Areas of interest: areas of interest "Library"
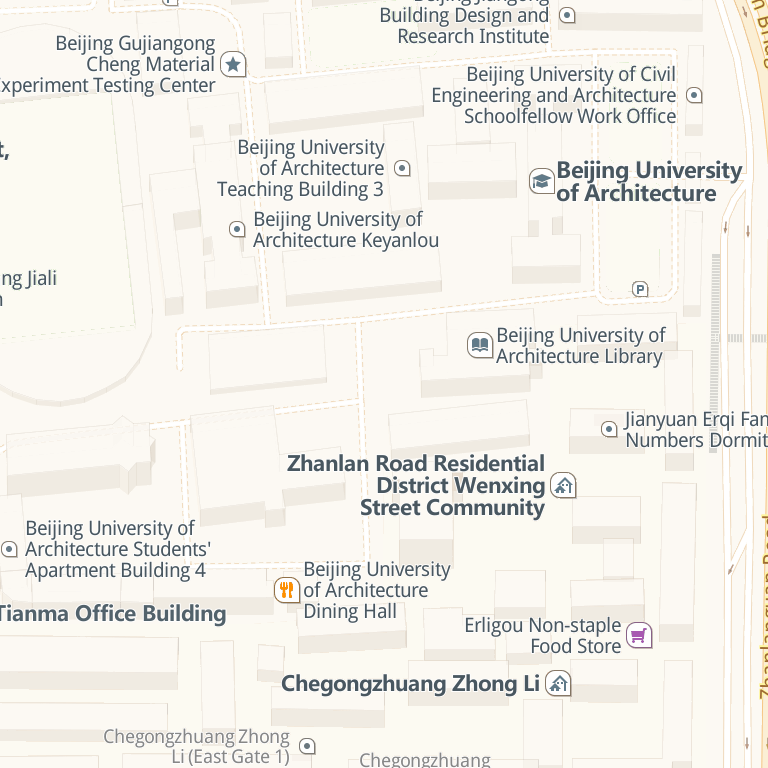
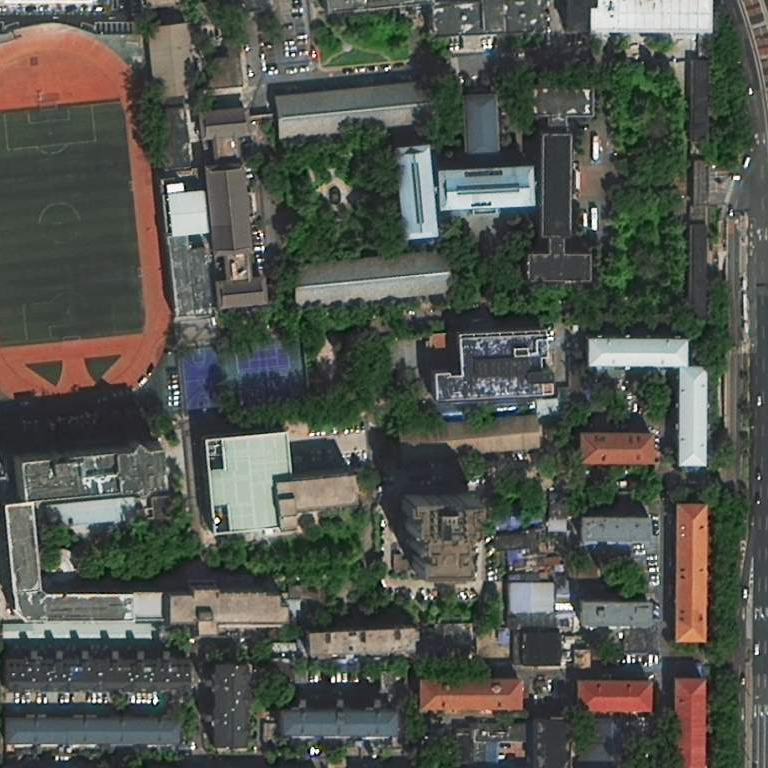